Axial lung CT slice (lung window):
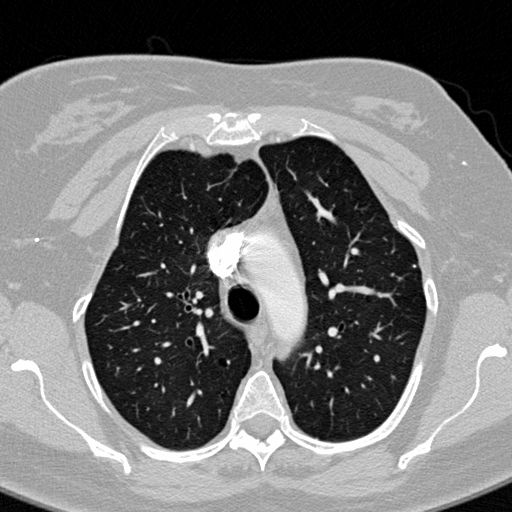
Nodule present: no